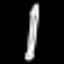
Label: pencil